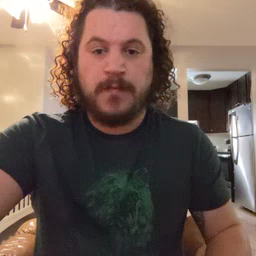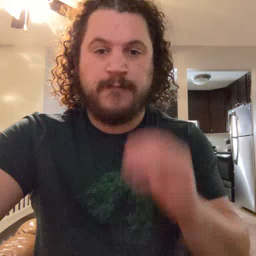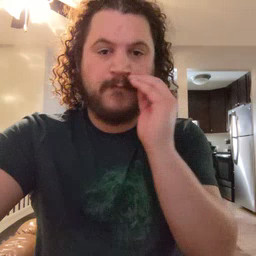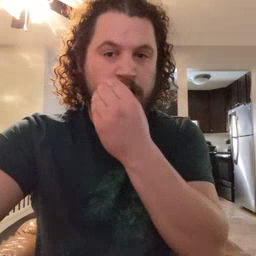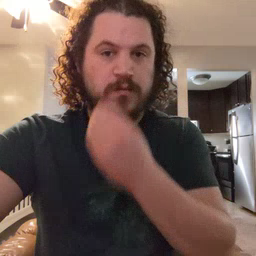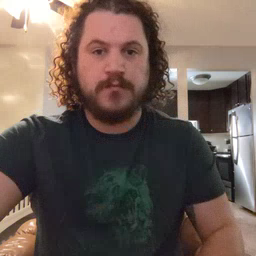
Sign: flower